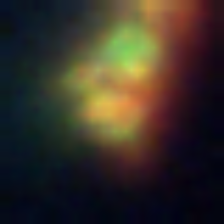
Taxon: Diatom_aggregate
Group: Diatoms